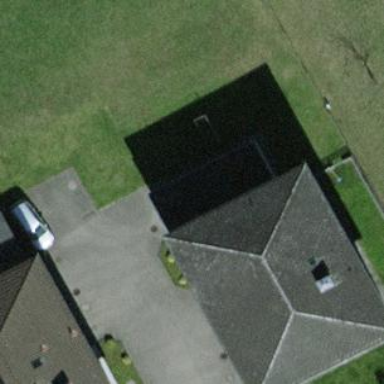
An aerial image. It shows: Detached building.